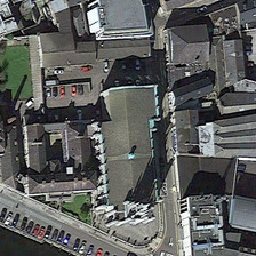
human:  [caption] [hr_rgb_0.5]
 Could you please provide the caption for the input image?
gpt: A church, along with other buildings, stands at the corner of the T-junction.

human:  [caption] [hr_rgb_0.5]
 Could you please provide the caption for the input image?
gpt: this church stands at the coner of streets with many cars park at its roadside .

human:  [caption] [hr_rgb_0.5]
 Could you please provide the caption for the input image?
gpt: The church stands on the corner of T junction with other buildings.

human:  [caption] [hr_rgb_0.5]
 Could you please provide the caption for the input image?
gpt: a churh is next to a parking lot and surrounded by some black buildings .

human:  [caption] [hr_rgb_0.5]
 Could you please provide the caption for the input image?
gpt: many buildings including a church is near a river with a line of cars .